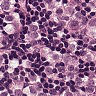
Metastatic tissue present: yes